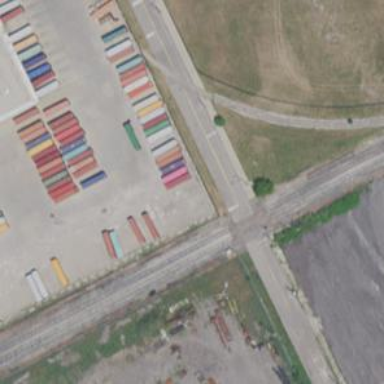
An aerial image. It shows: Railway level crossing.